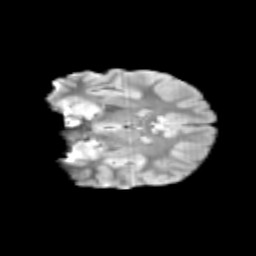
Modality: T2w
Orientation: coronal
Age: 10
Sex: male
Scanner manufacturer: siemens
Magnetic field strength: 3 T
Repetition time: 3.8 s
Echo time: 0.07 s